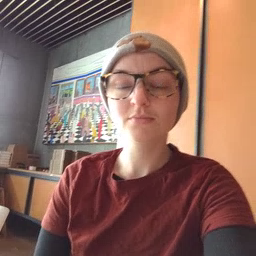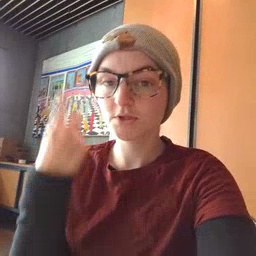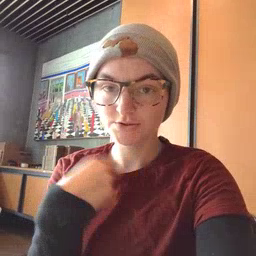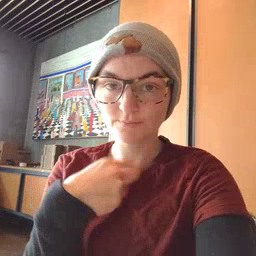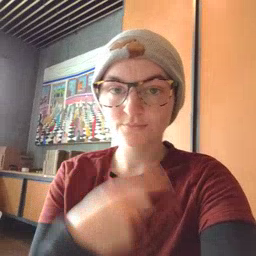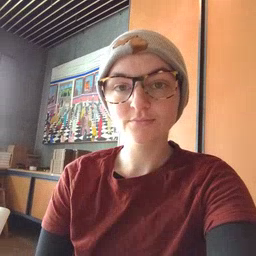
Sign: face